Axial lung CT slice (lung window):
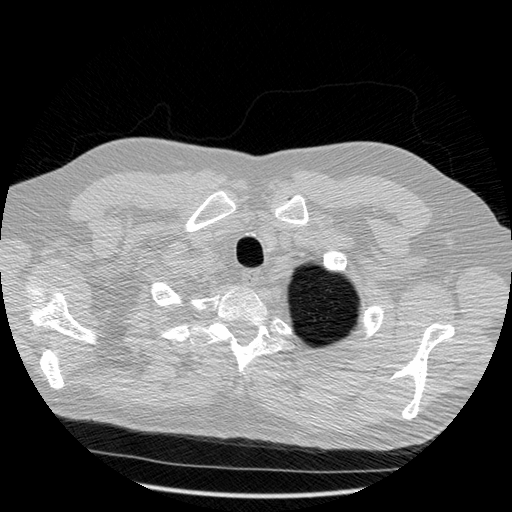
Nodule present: no